Field crop: maize
Growth stage: 2
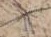
Species: salsola